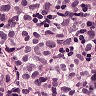
Metastatic tissue present: yes